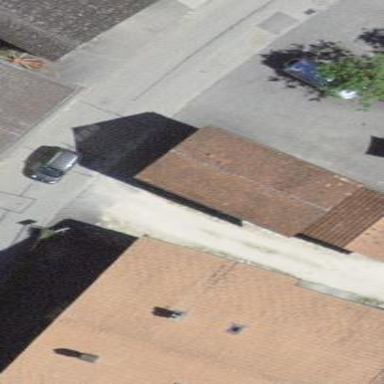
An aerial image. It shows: Rural barn.